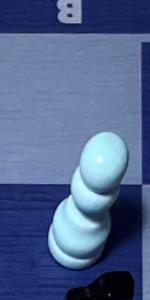
Label: Pawn_White